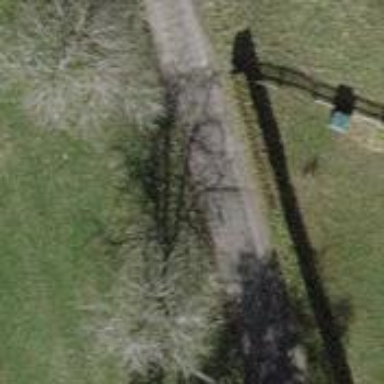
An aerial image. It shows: Beautiful tree in nature.